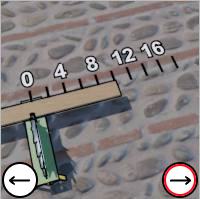
Task: length
Answer: 10
First scale value: 4.0